Question: I need to display all the information of an object in a 'DataGrid'
, and are all 'ObservableCollections'.
I have a datagrid:
'''
<DataGrid ItemsSource="{Binding Path=itemscollectionA}" HeadersVisibility="All" />
'''
This displays all properties in grid format but the and are appearing as (collection).

How can I get and to expand the grid downward and out to show their properties as well
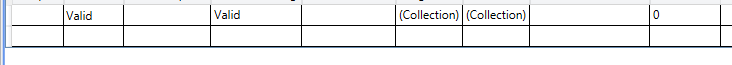
Answer: Ok it seems like datagrid was entirely the wrong thing I needed here. I made a stackpanel of listbox with the itemssource set to each binding and it's displaying fine
'''
<StackPanel Background="white" HorizontalAlignment="Stretch" Margin="0">
<ListBox Background="white" x:Name="BetsListBox" VerticalAlignment="Stretch" BorderThickness="0"
ItemsSource="{Binding Path=ItemsCollectionA}" Margin="0" Width="Auto" HorizontalAlignment="Stretch" >
<ListBox.Resources>
<SolidColorBrush x:Key="{x:Static SystemColors.HighlightBrushKey}" Color="#F0F0F0"/>
<SolidColorBrush x:Key="{x:Static SystemColors.ControlBrushKey}" Color="#F0F0F0"/>
<SolidColorBrush x:Key="{x:Static SystemColors.HighlightTextBrushKey}" Color="Black"/>
</ListBox.Resources>
<ListBox.ItemTemplate>
<DataTemplate>
<StackPanel >
<ListBox ItemsSource="{Binding Path=ItemsCollectionB}">
<ListBox.ItemTemplate>
<DataTemplate>
<StackPanel Orientation="Horizontal">
<TextBlockText="{Binding Path=varA}" />
<TextBlockText="{Binding Path=varB}" />
<TextBlockText="{Binding Path=varC}" />
</StackPanel>
</DataTemplate>
</ListBox.ItemTemplate>
</ListBox>
<ListBox BorderThickness="0" ItemsSource="{Binding Path=ItemsCollectionC}" >
<ListBox.ItemTemplate>
<DataTemplate>
<StackPanel Orientation="Horizontal" >
<TextBlock Text="{Binding Path=VarA}" ToolTip="{Binding Name}"/>
<TextBlock Text="{Binding Path=VarB}" ToolTip="{Binding Name}"/>
<TextBlock Text="{Binding Path=VarC}" ToolTip="{Binding Name}"/>
</StackPanel>
</DataTemplate>
</ListBox.ItemTemplate>
</ListBox >
</StackPanel>
</DataTemplate>
</ListBox.ItemTemplate>
</ListBox>
</StackPanel>
'''